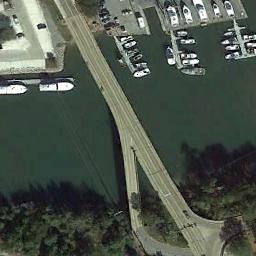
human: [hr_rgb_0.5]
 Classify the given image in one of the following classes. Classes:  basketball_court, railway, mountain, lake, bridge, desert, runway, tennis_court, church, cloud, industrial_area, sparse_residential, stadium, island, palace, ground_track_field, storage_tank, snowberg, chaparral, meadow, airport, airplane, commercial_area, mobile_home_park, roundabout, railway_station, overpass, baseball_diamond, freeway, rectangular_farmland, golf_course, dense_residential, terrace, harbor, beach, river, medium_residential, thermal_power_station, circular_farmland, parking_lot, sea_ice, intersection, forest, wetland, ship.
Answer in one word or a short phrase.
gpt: bridge